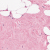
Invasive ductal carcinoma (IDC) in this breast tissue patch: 0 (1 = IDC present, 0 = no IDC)